Question: I am trying to play video from streaming url. the code is as following
'''
public class VideoPlayer extends Activity
{
private VideoView mVideoView;
String videoURL="";
static Utility utility;
static Context context;
MediaController mediaController;
@Override
public void onCreate(Bundle savedInstanceState)
{
super.onCreate(savedInstanceState);
setContentView(R.layout.video_player);
setupViews();
}
private void setupViews()
{
context=VideoPlayer.this;
utility=new Utility(VideoPlayer.this);
isActivityisRunning=true;
showProgressDialog("Loading video..");
videoURL=getIntent().getExtras().getString("url");
mVideoView=(VideoView)findViewById(R.id.video_view);
mediaController=new MediaController(context);
mVideoView.setMediaController(mediaController);
mVideoView.setOnPreparedListener(new OnPreparedListener()
{
@Override
public void onPrepared(MediaPlayer mp)
{
hideProgressDialog();
if(bIsOnPausedCalled)
mVideoView.seekTo(LastDuration);
mVideoView.start();
mVideoView.requestFocus();
bIsOnPausedCalled=false;
LastDuration=0;
}
});
mVideoView.setOnCompletionListener(new OnCompletionListener()
{
@Override
public void onCompletion(MediaPlayer mp)
{
finish();
}
});
mVideoView.setOnErrorListener(new OnErrorListener()
{
@Override
public boolean onError(MediaPlayer mp, int what, int extra)
{
utility.hideProgressDialog();
return false;
}
});
playVideoFile();
}
public static void showDialog(String Message)
{
alertDialog = new AlertDialog.Builder(context).create();
alertDialog.setTitle(Constant.DialogTitle);
alertDialog.setMessage(Message);
alertDialog.setCancelable(false);
alertDialog.setButton("Ok", new DialogInterface.OnClickListener()
{
public void onClick(DialogInterface dialog, int which)
{
dialog.dismiss();
}
});
if(isActivityisRunning)
alertDialog.show();
else
utility.showToast(Message);
}
static ProgressDialog progressDialog;
static AlertDialog alertDialog;
public void showProgressDialog(String Message)
{
hideProgressDialog();
progressDialog=new ProgressDialog(context);
progressDialog.setTitle(Constant.DialogTitle);
progressDialog.setMessage(Message);
if(isActivityisRunning)
progressDialog.show();
else
utility.showToast(Message);
}
public static boolean isActivityisRunning;
public static boolean showProgressDialog;
public static boolean bIsOnPausedCalled=false;
public static int LastDuration=0;
@Override
protected void onPause()
{
hideProgressDialog();
bIsOnPausedCalled=true;
isActivityisRunning=false;
if (mVideoView != null)
{
if(LastDuration==0)
{
LastDuration=mVideoView.getCurrentPosition();
mVideoView.suspend();
mVideoView.setVisibility(View.GONE);
}
}
super.onPause();
}
@Override
protected void onResume()
{
isActivityisRunning=true;
if(bIsOnPausedCalled)
{
setupViews();
}
super.onResume();
}
@Override
protected void onDestroy()
{
super.onDestroy();
try
{
if (mVideoView != null)
{
mVideoView.stopPlayback();
mVideoView=null;
hideProgressDialog();
isActivityisRunning=false;
bIsOnPausedCalled=false;
LastDuration=0;
}
} catch (Exception e)
{}
}
public static void hideProgressDialog()
{
if(progressDialog!=null)
{
if(progressDialog.isShowing())
{
progressDialog.dismiss();
}
}
}
private void playVideoFile()
{
try
{
mVideoView.setVideoURI(Uri.parse(videoURL));
}
catch (Exception e)
{
utility.hideProgressDialog();
if (mVideoView != null)
{
mVideoView.stopPlayback();
}
}
}
'''
This works fine on android device having version below 4.0 (with pause and resume with sleep mode button).
but when i am trying to play video on android phone having version4.0 or later
video will play fine but when phone goes to sleep mode and resume back from sleep mode
the video view size became half of screen. as following
please help?
Thanks in Advance.....
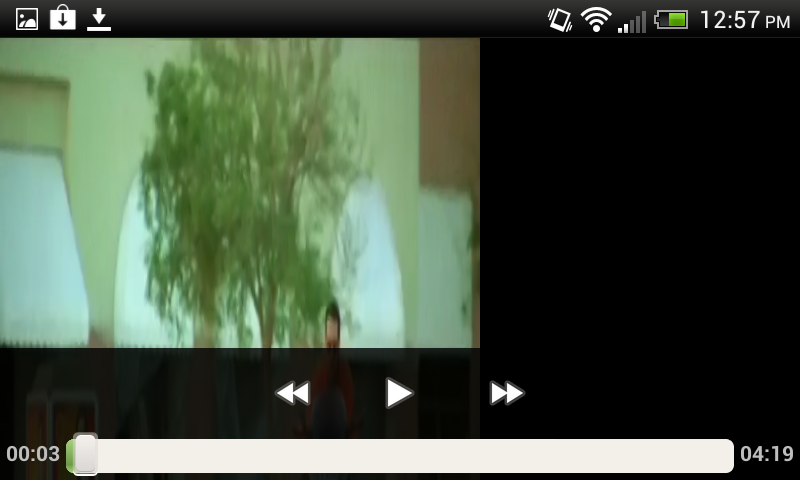
Answer: you are doing is all correct but you have applied setContentView(R.layout.video_player);
only ones ,even though video is resumed.
so code should be
'''
@Override
public void onCreate(Bundle savedInstanceState)
{
super.onCreate(savedInstanceState);
setupViews();
}
private void setupViews()
{
setContentView(R.layout.video_player);
context=VideoPlayer.this;
-----
------
}
'''
Instead of
'''
@Override
public void onCreate(Bundle savedInstanceState)
{
super.onCreate(savedInstanceState);
setContentView(R.layout.video_player);
setupViews();
}
private void setupViews()
{
context=VideoPlayer.this;
-----
------
}
'''